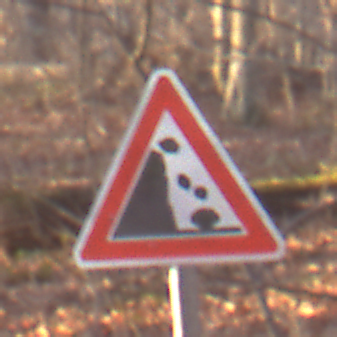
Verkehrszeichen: SteinschlagLinks
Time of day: SunriseSunset
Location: Outdoor (Nature)
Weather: Clear
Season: Autumn
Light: Natural